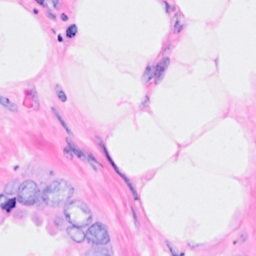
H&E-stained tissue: Breast